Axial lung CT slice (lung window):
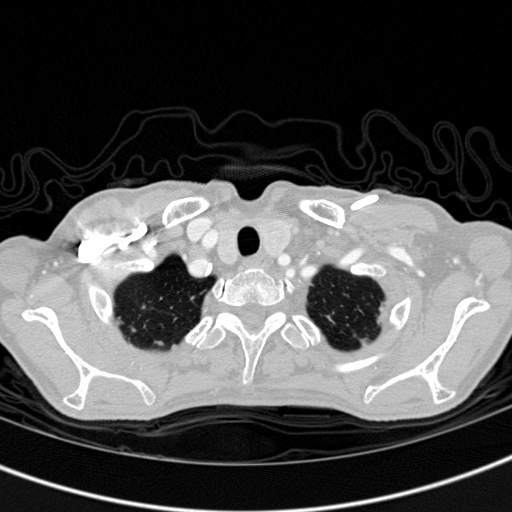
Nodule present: no